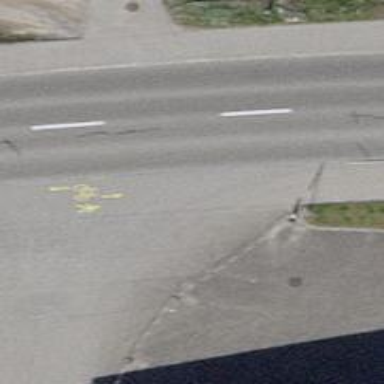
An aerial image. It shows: Asphalt cycleway.